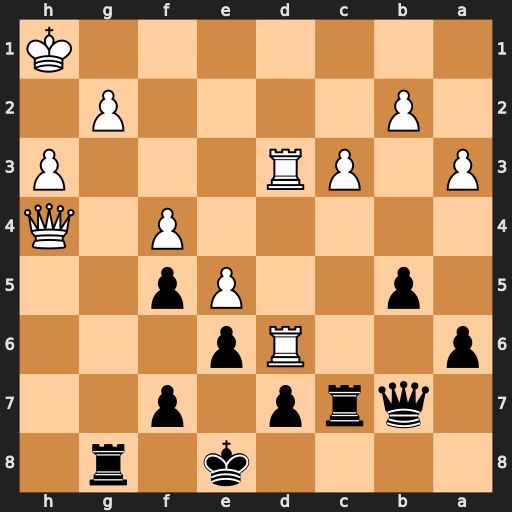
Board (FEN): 4k1r1/1qrp1p2/p2Rp3/1p2Pp2/5P1Q/P1PR3P/1P4P1/7K
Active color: b
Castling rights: -
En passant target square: -
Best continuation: Qxg2#